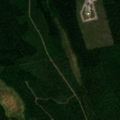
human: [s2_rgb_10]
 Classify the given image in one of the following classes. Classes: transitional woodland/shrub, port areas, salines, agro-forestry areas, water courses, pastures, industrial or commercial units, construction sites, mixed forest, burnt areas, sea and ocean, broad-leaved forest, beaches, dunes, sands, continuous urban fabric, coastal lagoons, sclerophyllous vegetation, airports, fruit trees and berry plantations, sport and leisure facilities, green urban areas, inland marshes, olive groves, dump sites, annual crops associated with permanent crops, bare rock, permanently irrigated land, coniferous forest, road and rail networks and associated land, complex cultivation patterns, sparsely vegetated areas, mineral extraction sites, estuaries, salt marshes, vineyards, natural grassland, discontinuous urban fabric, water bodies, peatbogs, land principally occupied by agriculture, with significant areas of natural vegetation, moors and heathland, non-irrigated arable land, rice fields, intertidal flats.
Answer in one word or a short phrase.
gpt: coniferous forest, mixed forest